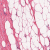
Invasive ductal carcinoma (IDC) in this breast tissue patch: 0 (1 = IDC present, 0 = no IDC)